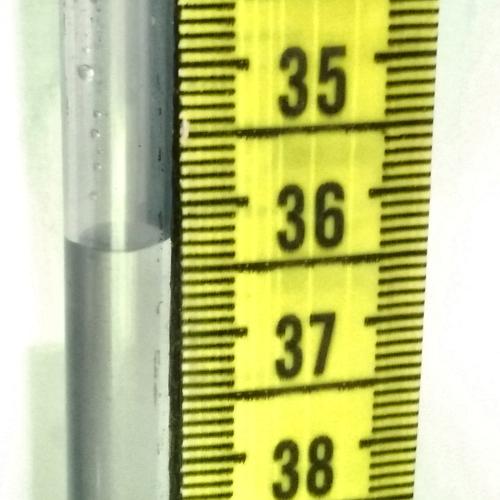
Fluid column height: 36.3 cm